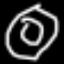
Label: donut